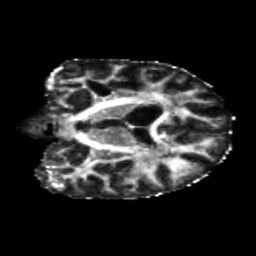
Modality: FA
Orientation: coronal
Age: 37
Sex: female
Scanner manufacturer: siemens
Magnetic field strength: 3 T
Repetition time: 5.25 s
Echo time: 0.08 s